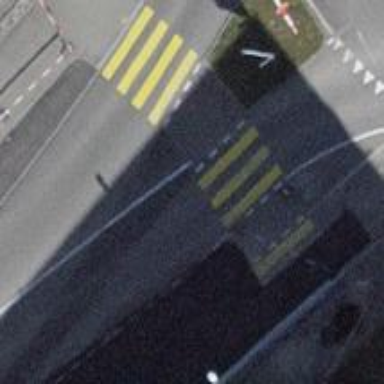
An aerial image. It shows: Uncontrolled crossing on the road with yellow zebra marking on the crossing island.